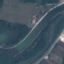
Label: River